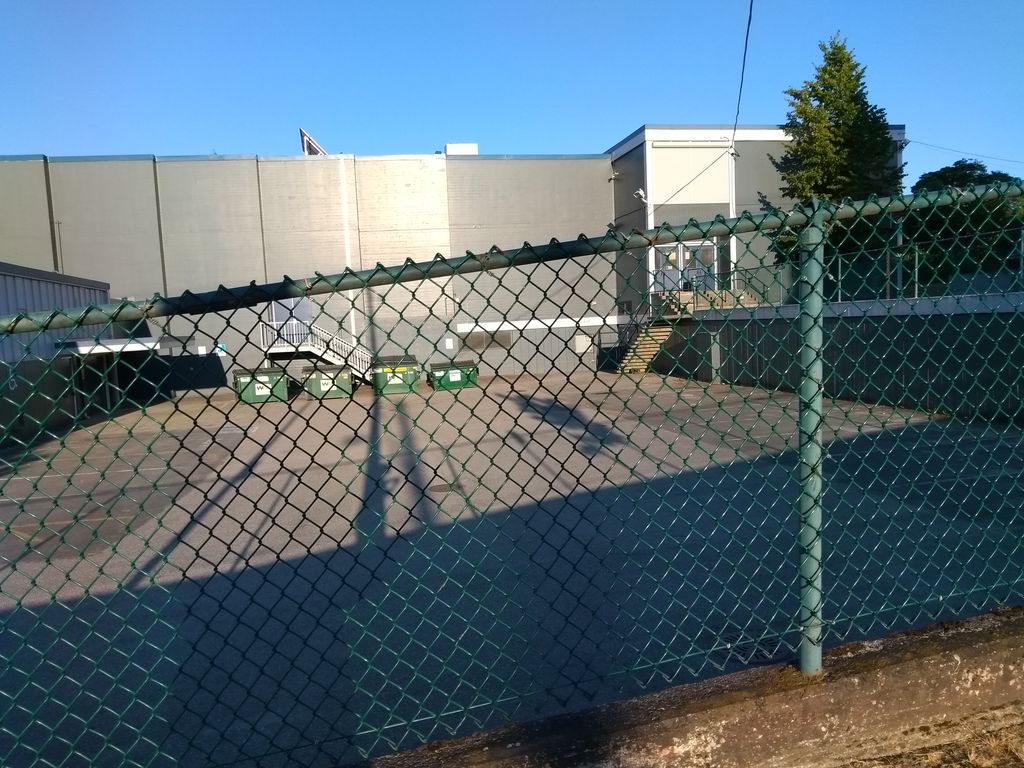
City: vancouver